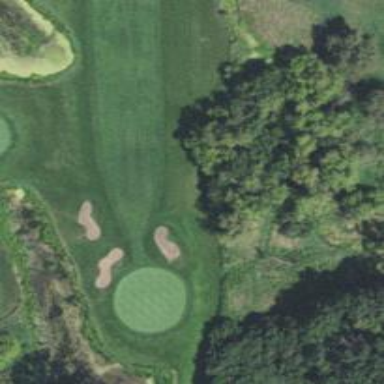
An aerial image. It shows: Golf hole.